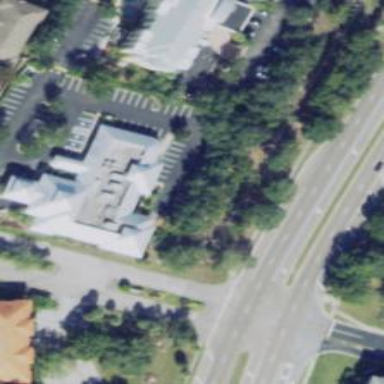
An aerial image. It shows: Commercial building.